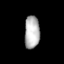
Tissue: lung
Cell type: Smooth muscle cells
Senescence score: 0.571
Nuclear area (px): 486
Mean DAPI intensity: 180.389